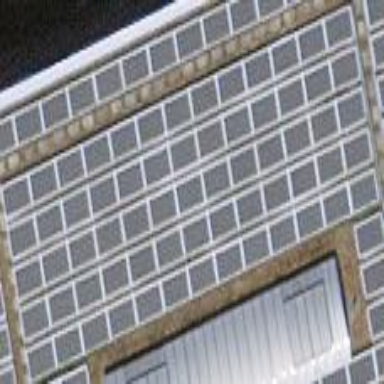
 consisting of solar photovoltaic panels."